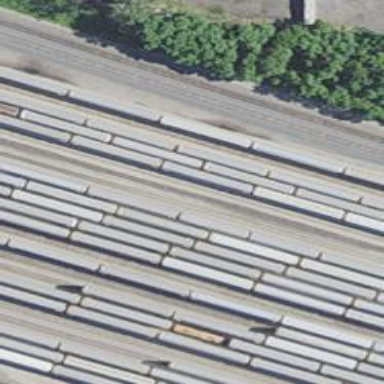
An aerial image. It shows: Railway yard used for servicing trains.